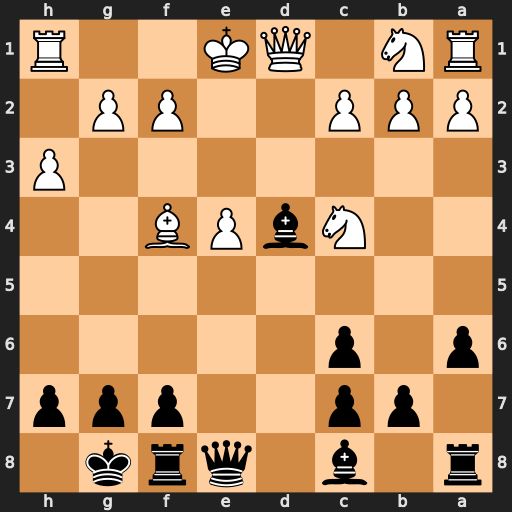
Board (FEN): r1b1qrk1/1pp2ppp/p1p5/8/2NbPB2/7P/PPP2PP1/RN1QK2R
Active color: b
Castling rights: KQ
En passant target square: -
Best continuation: Qxe4+ Be3 Qxg2